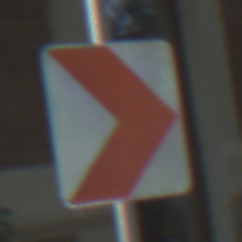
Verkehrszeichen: RichtungstafelnInKurvenKleinLinks
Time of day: Midday
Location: Outdoor (Suburban)
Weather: Clear
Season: NotSpecified
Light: Natural